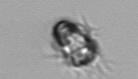
Label: Mesodinium